Question:
I want to select the checkbox 'onclick' of the row, So I have added "live" event for row and on click I am selecting the checkbox using the jQuery. Now when I click on row it selects the checkbox.
The problem is that when I click on checkbox the checkbox is not getting selected as for checkbox live event it there.
How can we have both that is 'onclick' of row or checkbox the checkbox value should be toggled ?
I have added the below code to select the checkbox on click of row:
'''
$('#manage-ads-grid table tbody tr').live('click', function () {
var checkboxId = $(this).find('input:checkbox').attr('id');
$("#" + checkboxId).prop("checked", !$("#" + checkboxId).prop("checked"));
return false;
})
'''
Can I use event bubbling if yes how?
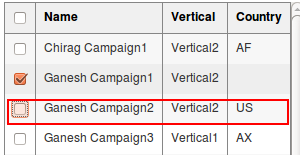
Answer: Add a condition check in your function, if the event source is INPUT, do nothing.
'''
$('#manage-ads-grid table tbody tr').live('click', function (event) {
if (event.target.nodeName === 'INPUT') return;
var checkboxId = $(this).find('input:checkbox').attr('id');
$("#" + checkboxId).prop("checked", !$("#" + checkboxId).prop("checked"));
return false;
})
'''
Demo here: <URL>